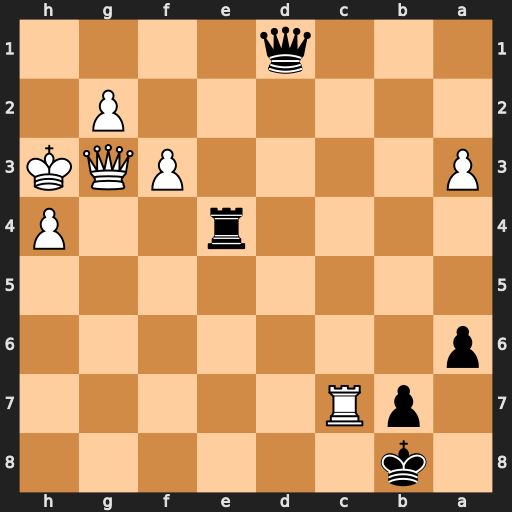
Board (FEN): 1k6/1pR5/p7/8/4r2P/P4PQK/6P1/3q4
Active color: b
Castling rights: -
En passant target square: -
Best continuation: Qh1+ Qh2 Rxh4+ Kxh4 Qxh2+